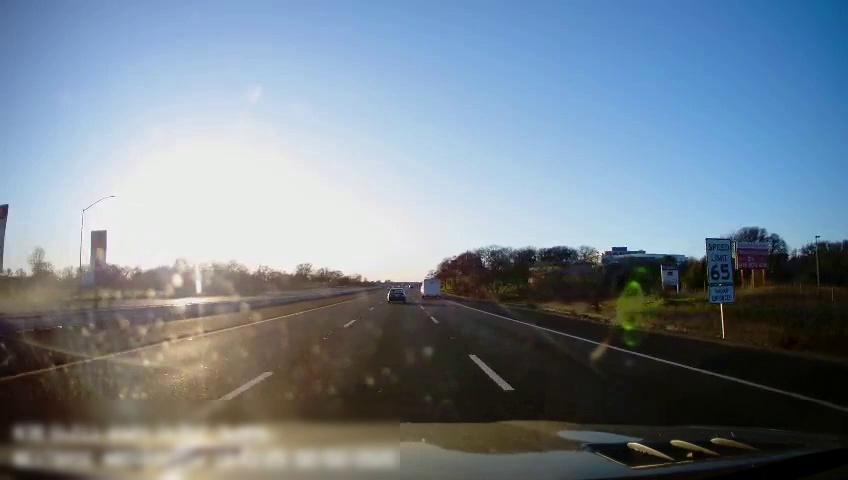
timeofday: Day
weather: Cloudy
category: Drivable Space
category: Drivable Space
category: Vehicles | Car
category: Vehicles | Other LV
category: Lanes | Alternate Lane
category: Lanes | Current Lane
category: Lanes | Current Lane
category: Lanes | Alternate Lane
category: Traffic | Signs